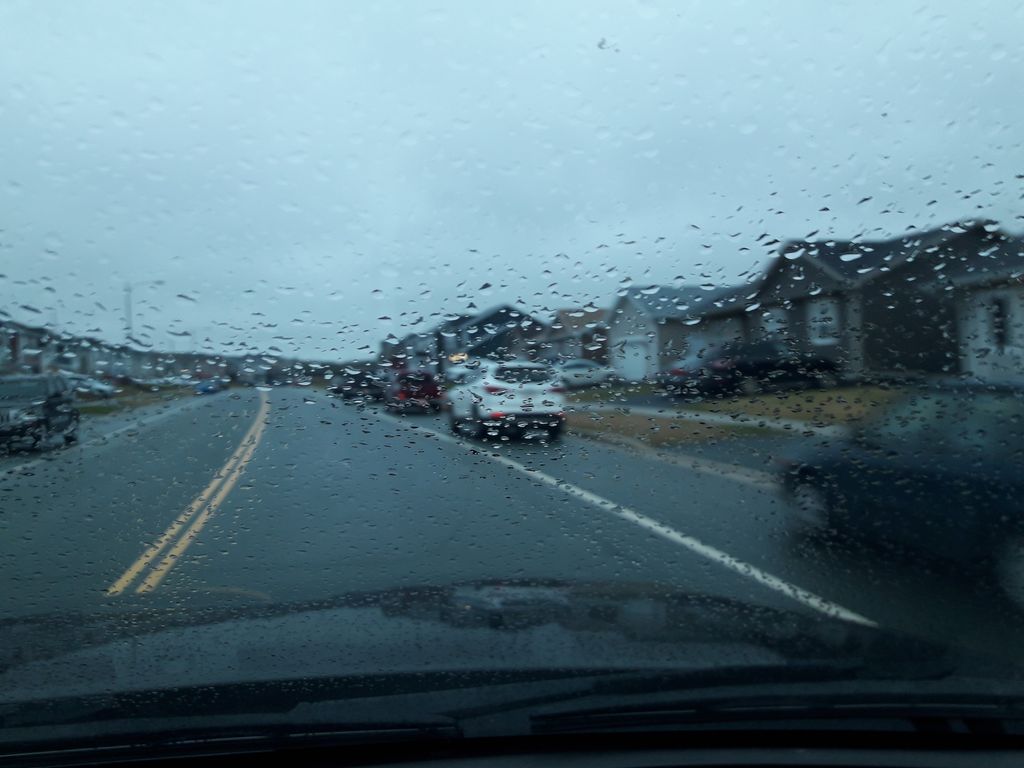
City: st_johns